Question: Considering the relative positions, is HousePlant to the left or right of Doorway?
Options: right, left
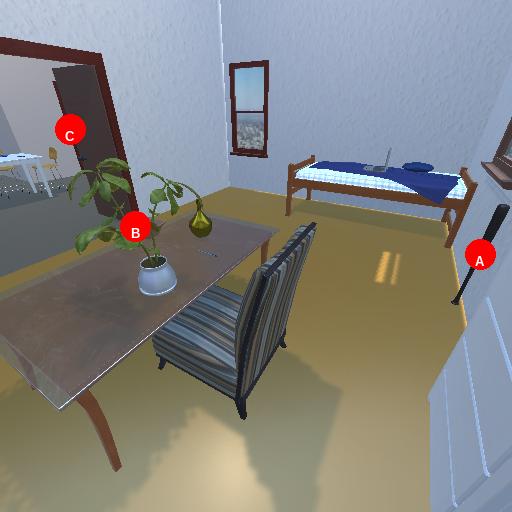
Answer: right